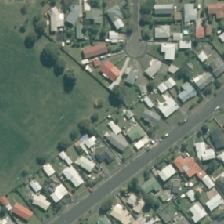
Land cover: urban_parkland